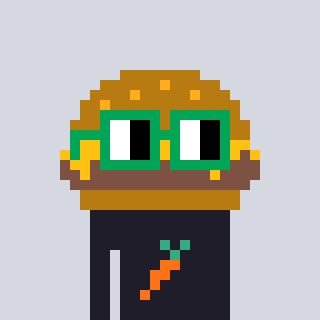
a pixel art character with square green glasses, a burger-shaped head and a grayscale-colored body on a cool background